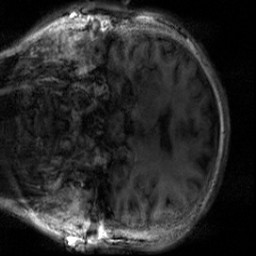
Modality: T1w
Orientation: coronal
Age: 25
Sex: female
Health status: healthy
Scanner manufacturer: siemens
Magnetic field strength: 3 T
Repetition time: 2 s
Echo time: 0.00232 s